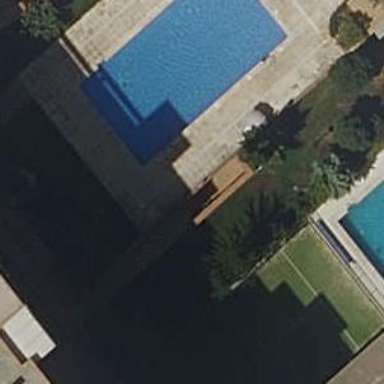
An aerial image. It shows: Swimming pool located in leisure land.